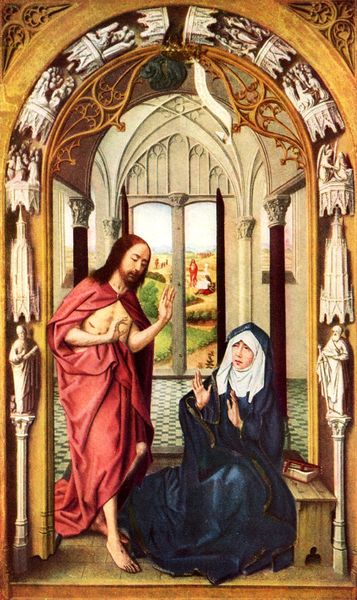
Titel: Christus erscheint seiner Mutter
Künstler: Rogier van Weyden
Institution: New York, The Metropolitan Museum of  Art
Schlagwörter: blau, hand, mann, umhang, weiß, wunde, gelb, grün, landschaft, sitzen, fenster, frau, raum, säule, säulen, ausblick, gebäude, rot, schleier, malerei, bart, architektur, öl, gold, mantel, stoff, renaissance, bogen, perspektive, bank, figuren, rundbogen, angst, sitzt, stuck, tor, buch, palast, fliesen, nonne, beten, portal, skulpturen, gotisch, christus, jesus, wundmale, erhoben, maria, protal, durchsicht, auferstanden, ban, nackte füße, hand erhoben, mannrundbogen